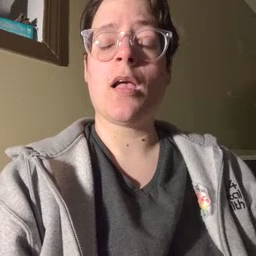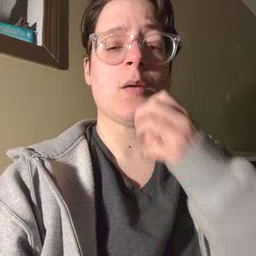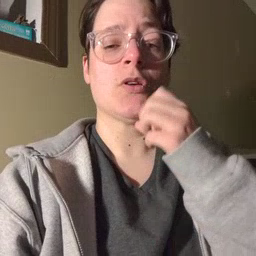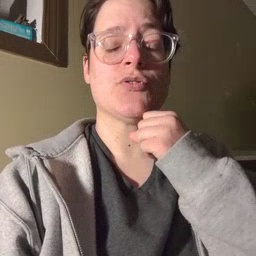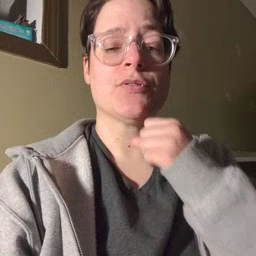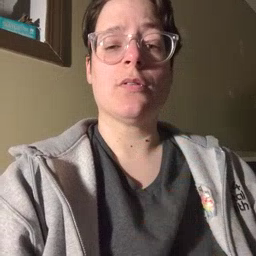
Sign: underwear